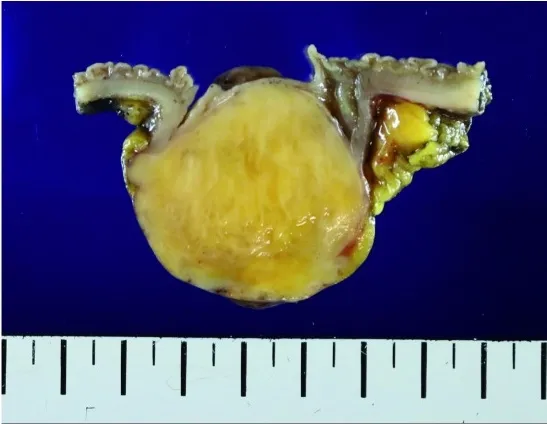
Cut section after fixation. . Relatively well-demarcated yellowish mass without encapsulation is shown.
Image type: pathology (immunostaining)